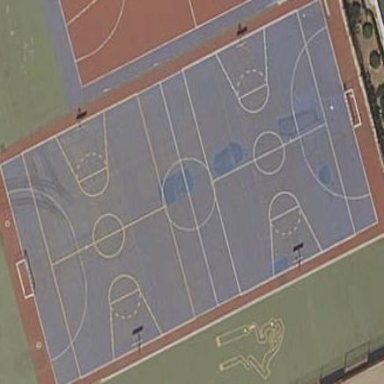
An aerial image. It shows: Futsal pitch for leisure and sports activities.